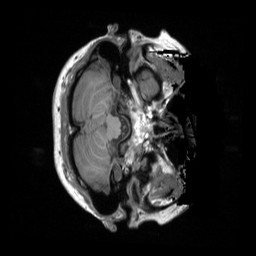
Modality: T1w
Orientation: axial
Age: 49
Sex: female
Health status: ill
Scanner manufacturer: siemens
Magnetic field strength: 3 T
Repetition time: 1.9 s
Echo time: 0.00247 s